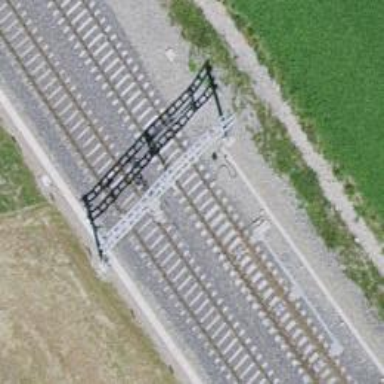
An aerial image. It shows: Railway switch.